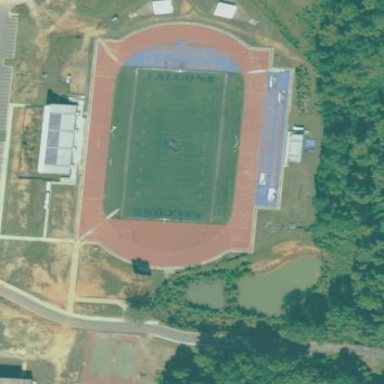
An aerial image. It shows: American football pitch.